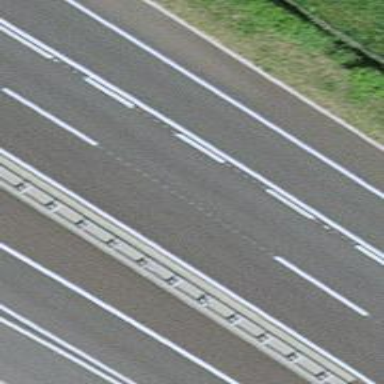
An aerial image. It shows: Motorway junction.